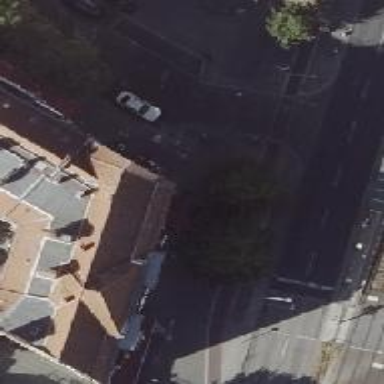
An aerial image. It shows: Taxi stand.